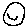
Label: smiley face